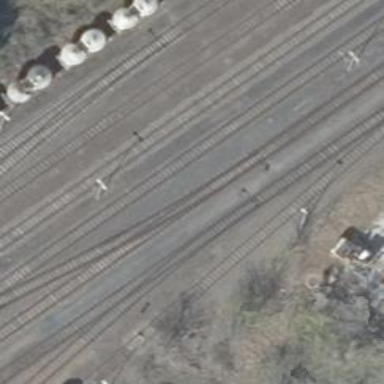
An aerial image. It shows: Railway switch.